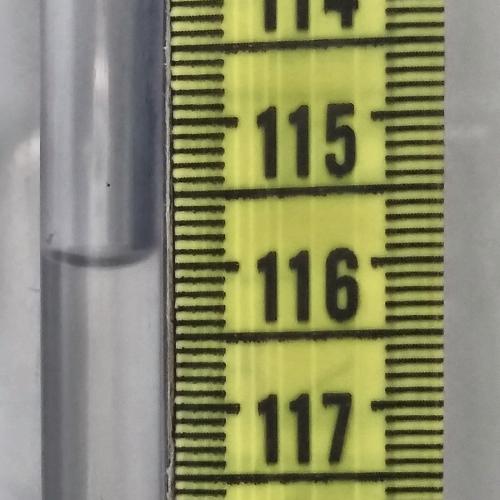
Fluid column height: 115.9 cm